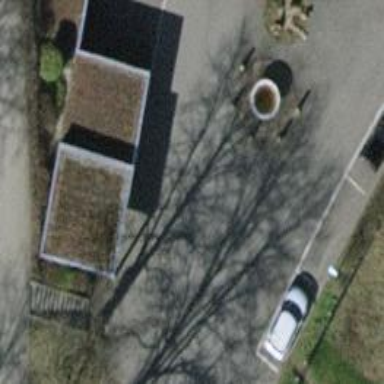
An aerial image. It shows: Concrete bollard.